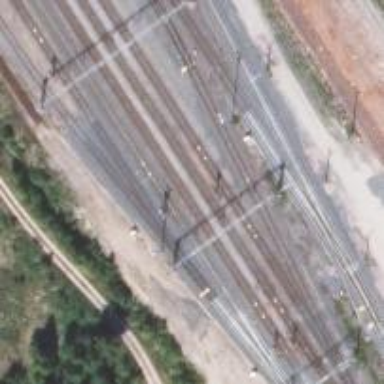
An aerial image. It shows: Electrified rail siding with contact line.